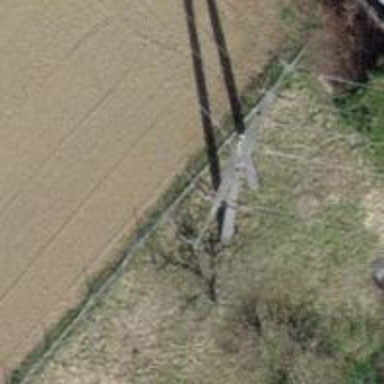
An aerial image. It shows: Concrete power pole.